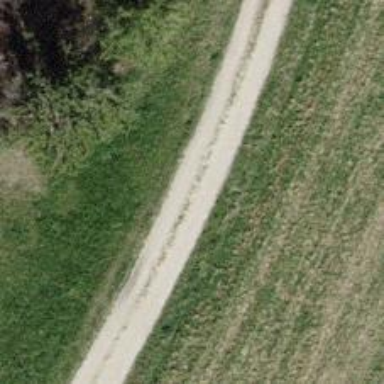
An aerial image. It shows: Well-maintained track road with grade 1 tracktype.